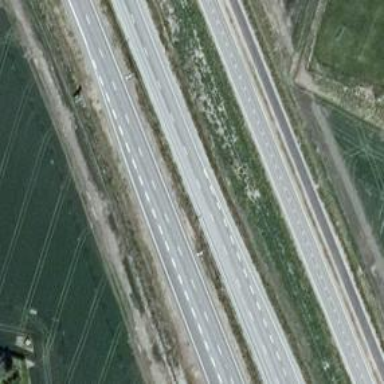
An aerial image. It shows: Asphalt trunk highway.